Field crop: tomato
Growth stage: 1
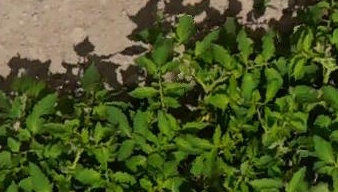
Species: tomato